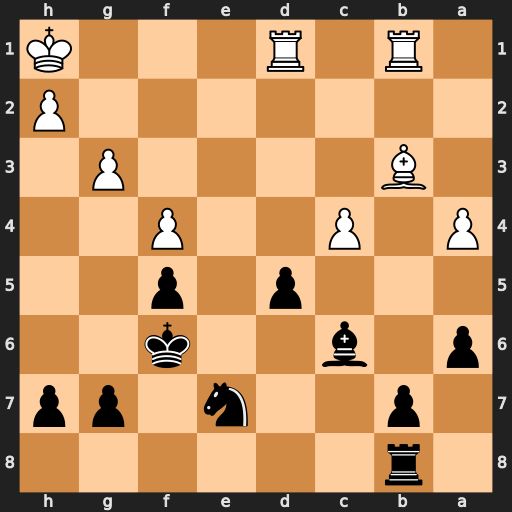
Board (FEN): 1r6/1p2n1pp/p1b2k2/3p1p2/P1P2P2/1B4P1/7P/1R1R3K
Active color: b
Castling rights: -
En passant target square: -
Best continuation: dxc4+ Kg1 cxb3